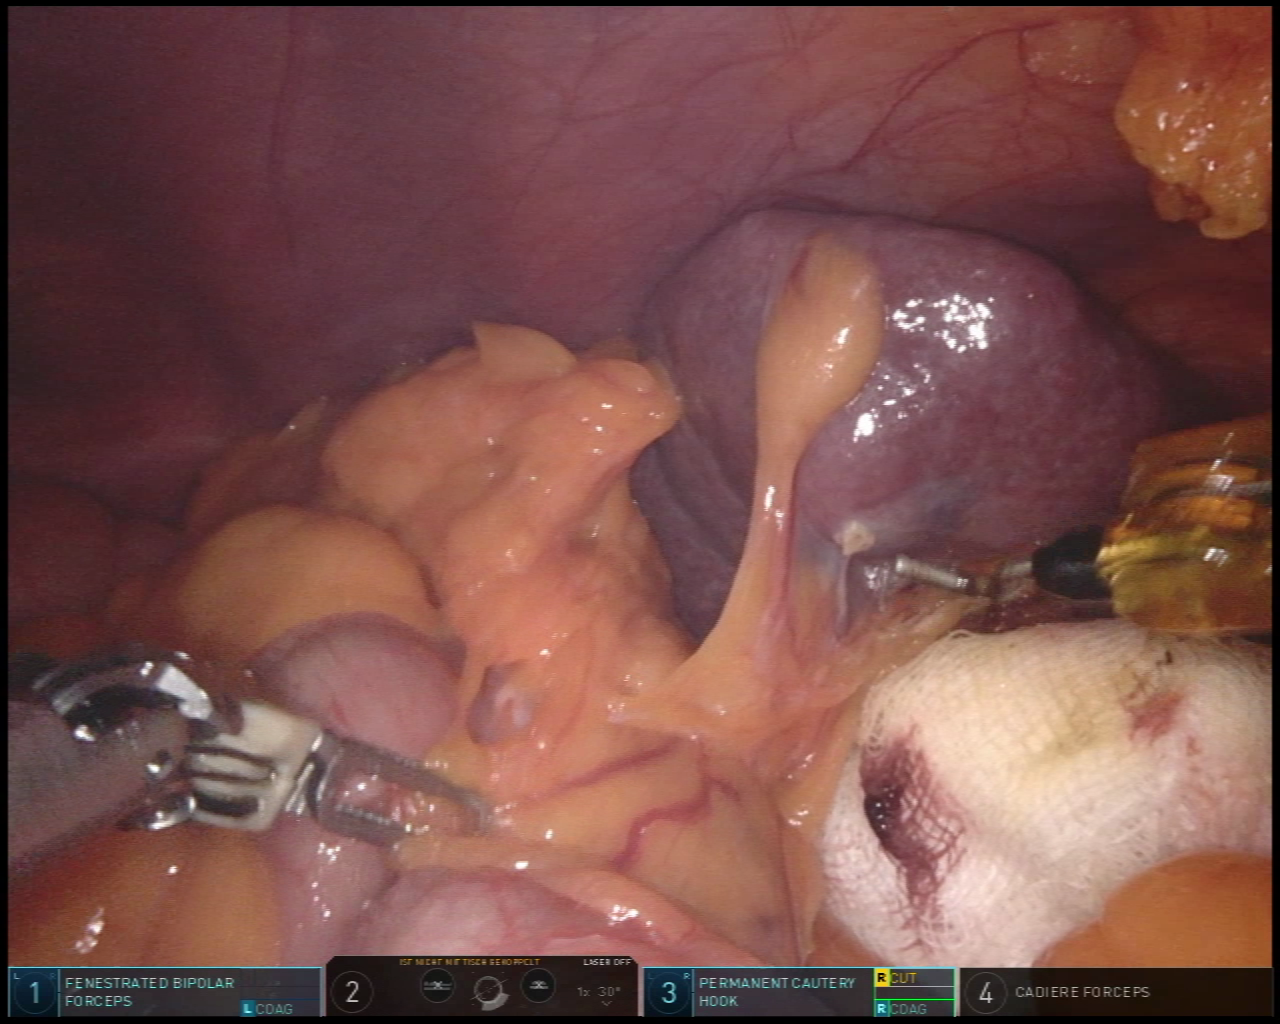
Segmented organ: abdominal_wall
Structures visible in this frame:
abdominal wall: yes
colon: yes
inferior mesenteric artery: no
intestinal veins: no
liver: no
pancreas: no
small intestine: no
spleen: yes
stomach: no
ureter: no
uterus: no
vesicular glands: no